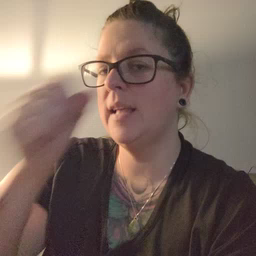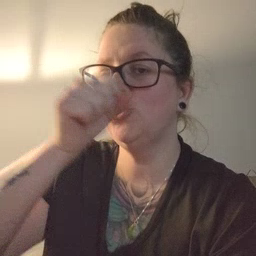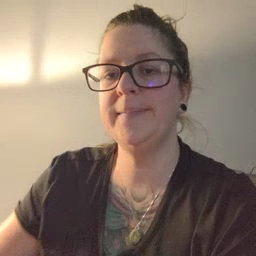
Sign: icecream